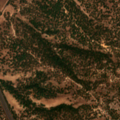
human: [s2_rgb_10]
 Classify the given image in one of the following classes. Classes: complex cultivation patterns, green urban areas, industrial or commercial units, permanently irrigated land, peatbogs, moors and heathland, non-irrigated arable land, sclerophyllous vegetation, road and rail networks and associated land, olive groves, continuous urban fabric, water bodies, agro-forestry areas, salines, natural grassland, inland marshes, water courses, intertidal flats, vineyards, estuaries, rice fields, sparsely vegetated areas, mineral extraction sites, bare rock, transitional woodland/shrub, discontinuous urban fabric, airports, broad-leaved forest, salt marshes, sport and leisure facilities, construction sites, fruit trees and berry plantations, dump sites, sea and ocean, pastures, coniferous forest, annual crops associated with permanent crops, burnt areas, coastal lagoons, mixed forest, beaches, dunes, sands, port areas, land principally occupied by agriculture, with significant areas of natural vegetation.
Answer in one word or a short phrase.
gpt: non-irrigated arable land, agro-forestry areas, mixed forest